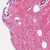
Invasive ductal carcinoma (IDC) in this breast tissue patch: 0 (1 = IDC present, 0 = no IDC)